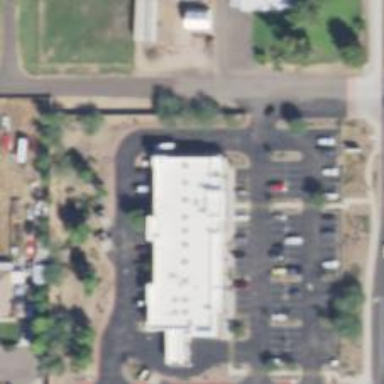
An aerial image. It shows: Clinic.